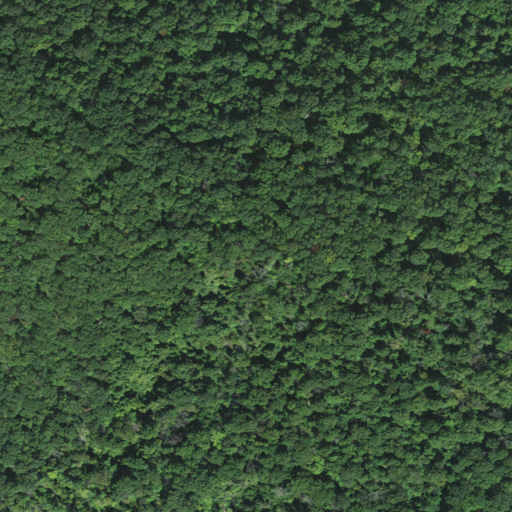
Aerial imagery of mountain in Virginia named Fodder Stack Mountain containing deciduous forest and mixed forest